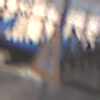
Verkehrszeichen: FussgaengerRechts
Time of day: SunriseSunset
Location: Outdoor (Urban)
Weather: Clear
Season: NotSpecified
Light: Natural